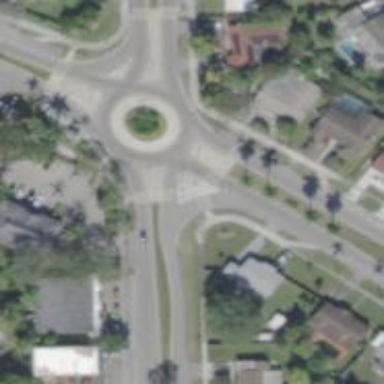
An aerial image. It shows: Roundabout at tertiary road junction.